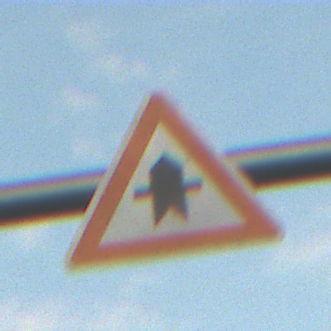
Verkehrszeichen: Vorfahrt
Umgebung: Outdoor, RoadRail
Tageszeit: SunriseSunset
Wetter: PartlyCloudy
Licht: Natural
Jahreszeit: NotSpecified
Kontrast: LowContrast